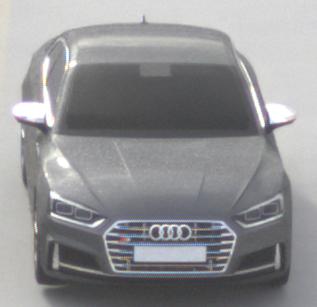
Make: Audi
Model: S5 Sportback
Detailed model: 8T Facelift
Model produced from: 2011
Model produced until: 2016
Doors: 5
Color: gray
Road condition: dry road
Daytime: morning or afternoon
Contrast: low contrast